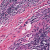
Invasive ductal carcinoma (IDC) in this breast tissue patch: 0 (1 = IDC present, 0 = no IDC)